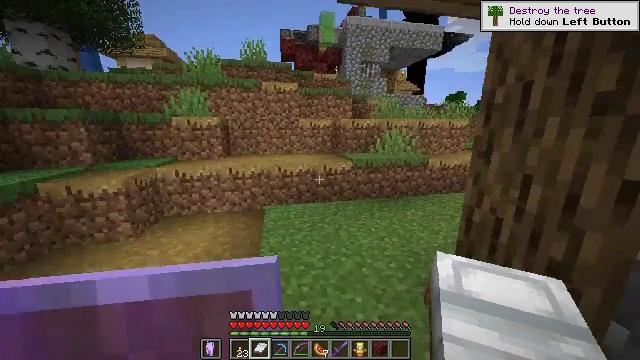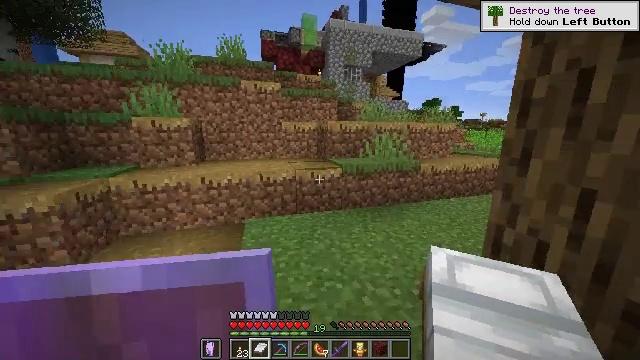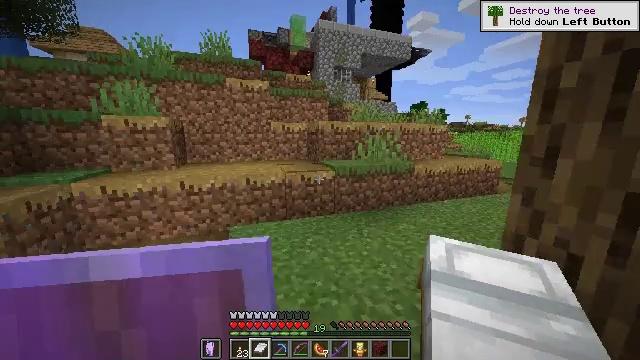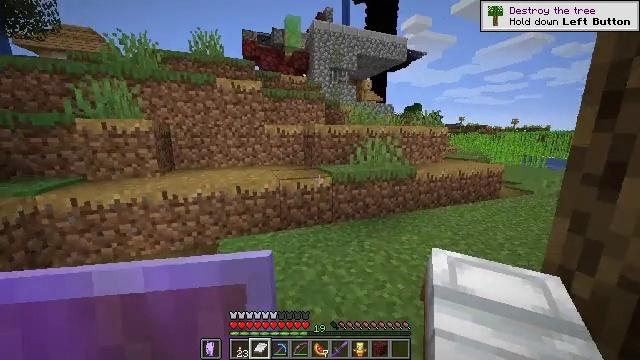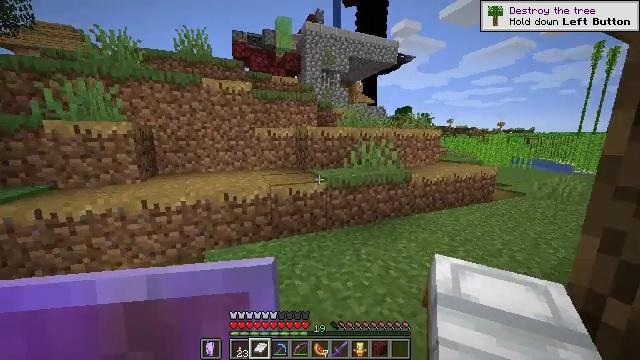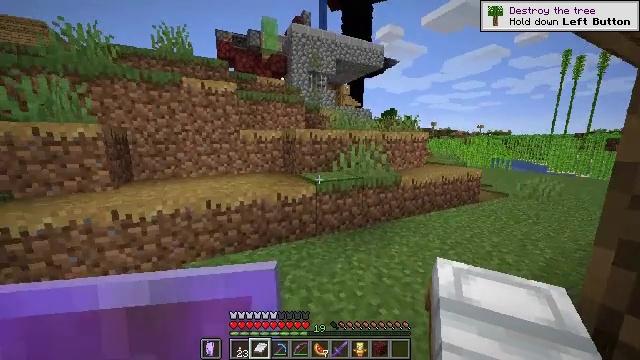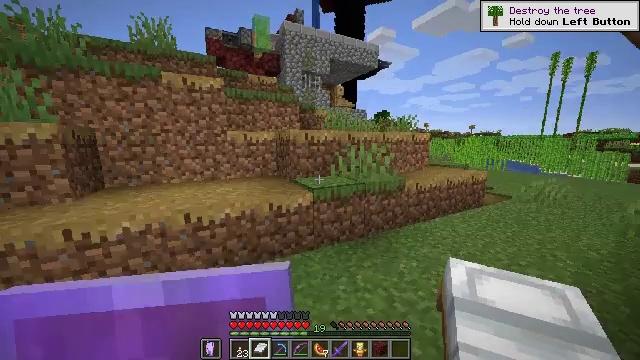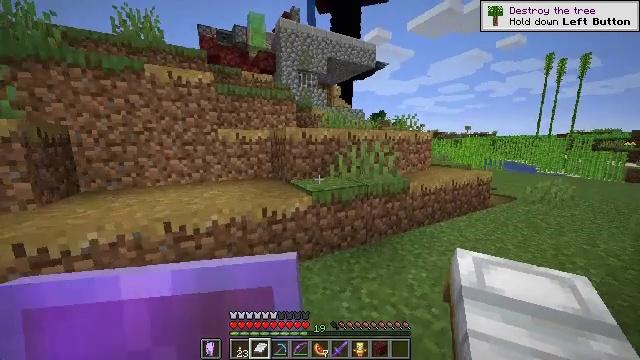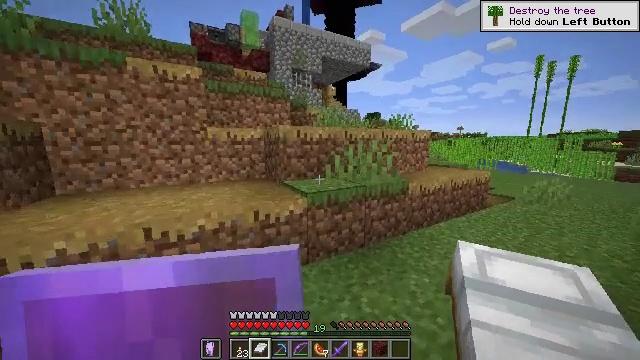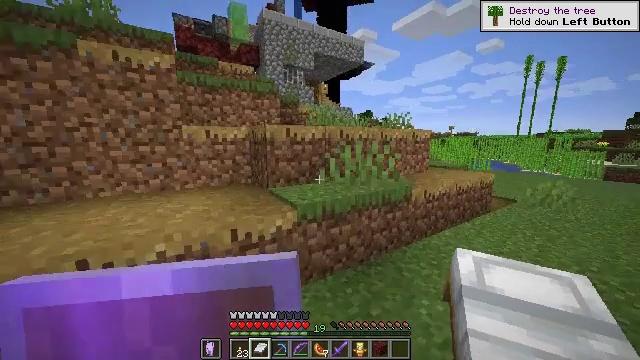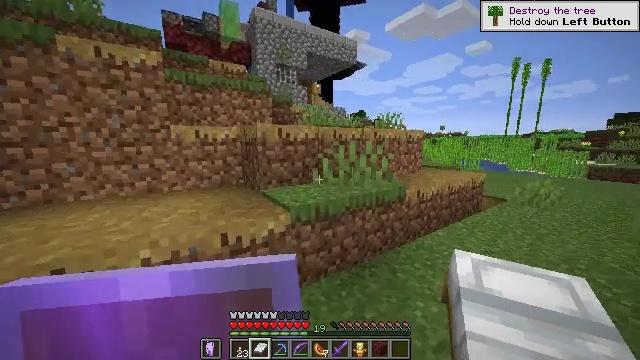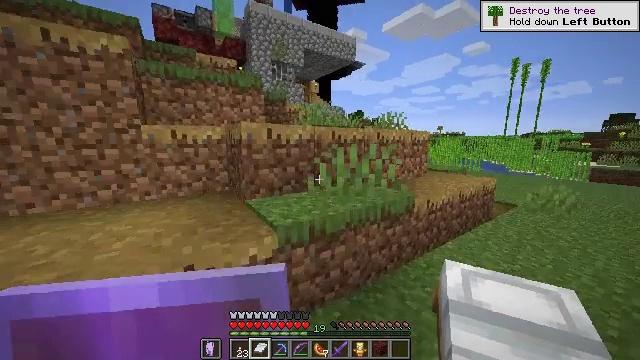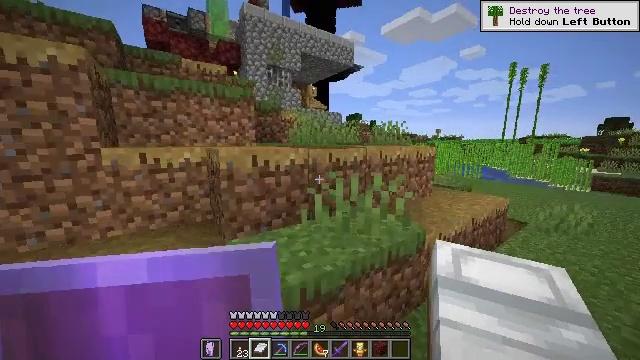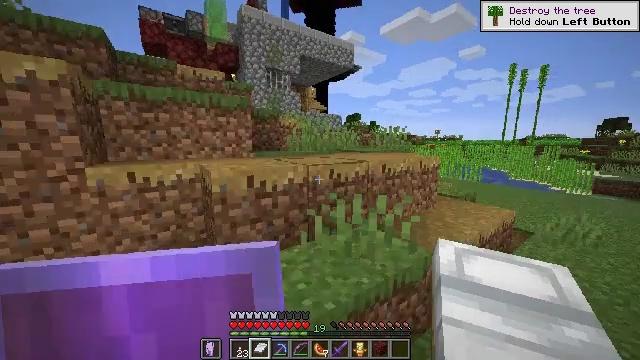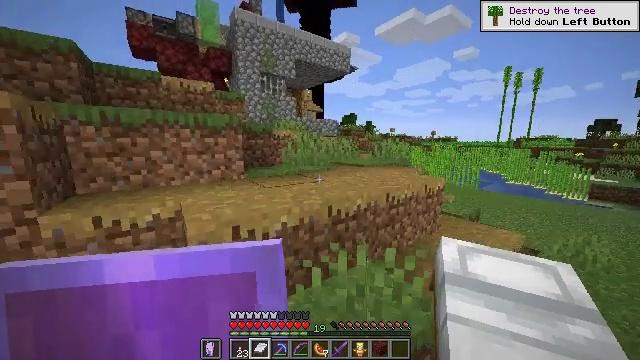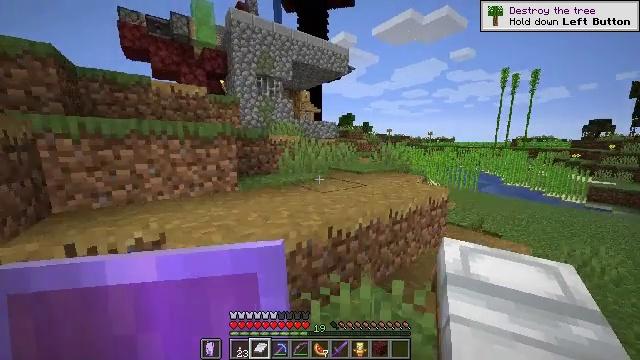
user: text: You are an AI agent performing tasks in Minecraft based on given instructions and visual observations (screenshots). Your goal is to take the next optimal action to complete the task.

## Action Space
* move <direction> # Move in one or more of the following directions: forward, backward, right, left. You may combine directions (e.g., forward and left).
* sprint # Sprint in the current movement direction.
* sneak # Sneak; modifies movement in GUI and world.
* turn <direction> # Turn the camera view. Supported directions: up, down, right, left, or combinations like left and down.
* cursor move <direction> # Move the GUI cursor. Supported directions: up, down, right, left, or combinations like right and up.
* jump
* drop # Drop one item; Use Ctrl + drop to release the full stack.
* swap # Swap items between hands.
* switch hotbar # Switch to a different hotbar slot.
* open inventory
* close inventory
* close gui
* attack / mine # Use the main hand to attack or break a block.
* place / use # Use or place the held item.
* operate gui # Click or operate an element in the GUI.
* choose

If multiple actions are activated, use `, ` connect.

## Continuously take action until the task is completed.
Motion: motion action
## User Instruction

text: Put a potato in the furnace to craft a baked potato.
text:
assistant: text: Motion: move forward, turn right
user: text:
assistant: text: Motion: move forward, turn right
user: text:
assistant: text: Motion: move forward, turn right
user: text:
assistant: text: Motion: move forward, turn right
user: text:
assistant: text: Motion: move forward, turn right
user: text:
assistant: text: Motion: move forward, turn right
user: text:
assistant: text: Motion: move forward
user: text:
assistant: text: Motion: move forward, turn right
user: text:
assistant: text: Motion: move forward, turn right
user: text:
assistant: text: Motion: move forward, turn right
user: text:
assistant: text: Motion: move forward
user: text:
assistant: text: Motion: move forward, jump
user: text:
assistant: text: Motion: move forward, jump
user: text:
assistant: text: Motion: move forward, turn right, jump
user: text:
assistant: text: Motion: move forward
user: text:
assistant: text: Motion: move forward, turn right
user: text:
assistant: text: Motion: move forward
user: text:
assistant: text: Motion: move forward
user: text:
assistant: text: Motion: move forward
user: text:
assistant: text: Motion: move forward
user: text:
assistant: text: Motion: move forward
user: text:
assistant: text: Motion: move forward, jump
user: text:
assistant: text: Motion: move forward, jump
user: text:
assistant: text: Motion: move forward, jump
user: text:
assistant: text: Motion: move forward, jump
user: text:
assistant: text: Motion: move forward
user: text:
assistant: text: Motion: move forward
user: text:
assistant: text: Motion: move forward
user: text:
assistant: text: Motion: move forward
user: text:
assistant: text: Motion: move forward